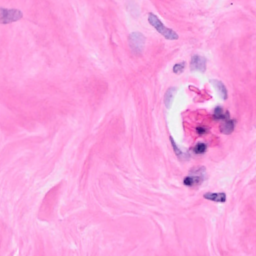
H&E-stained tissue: Breast